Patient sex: F
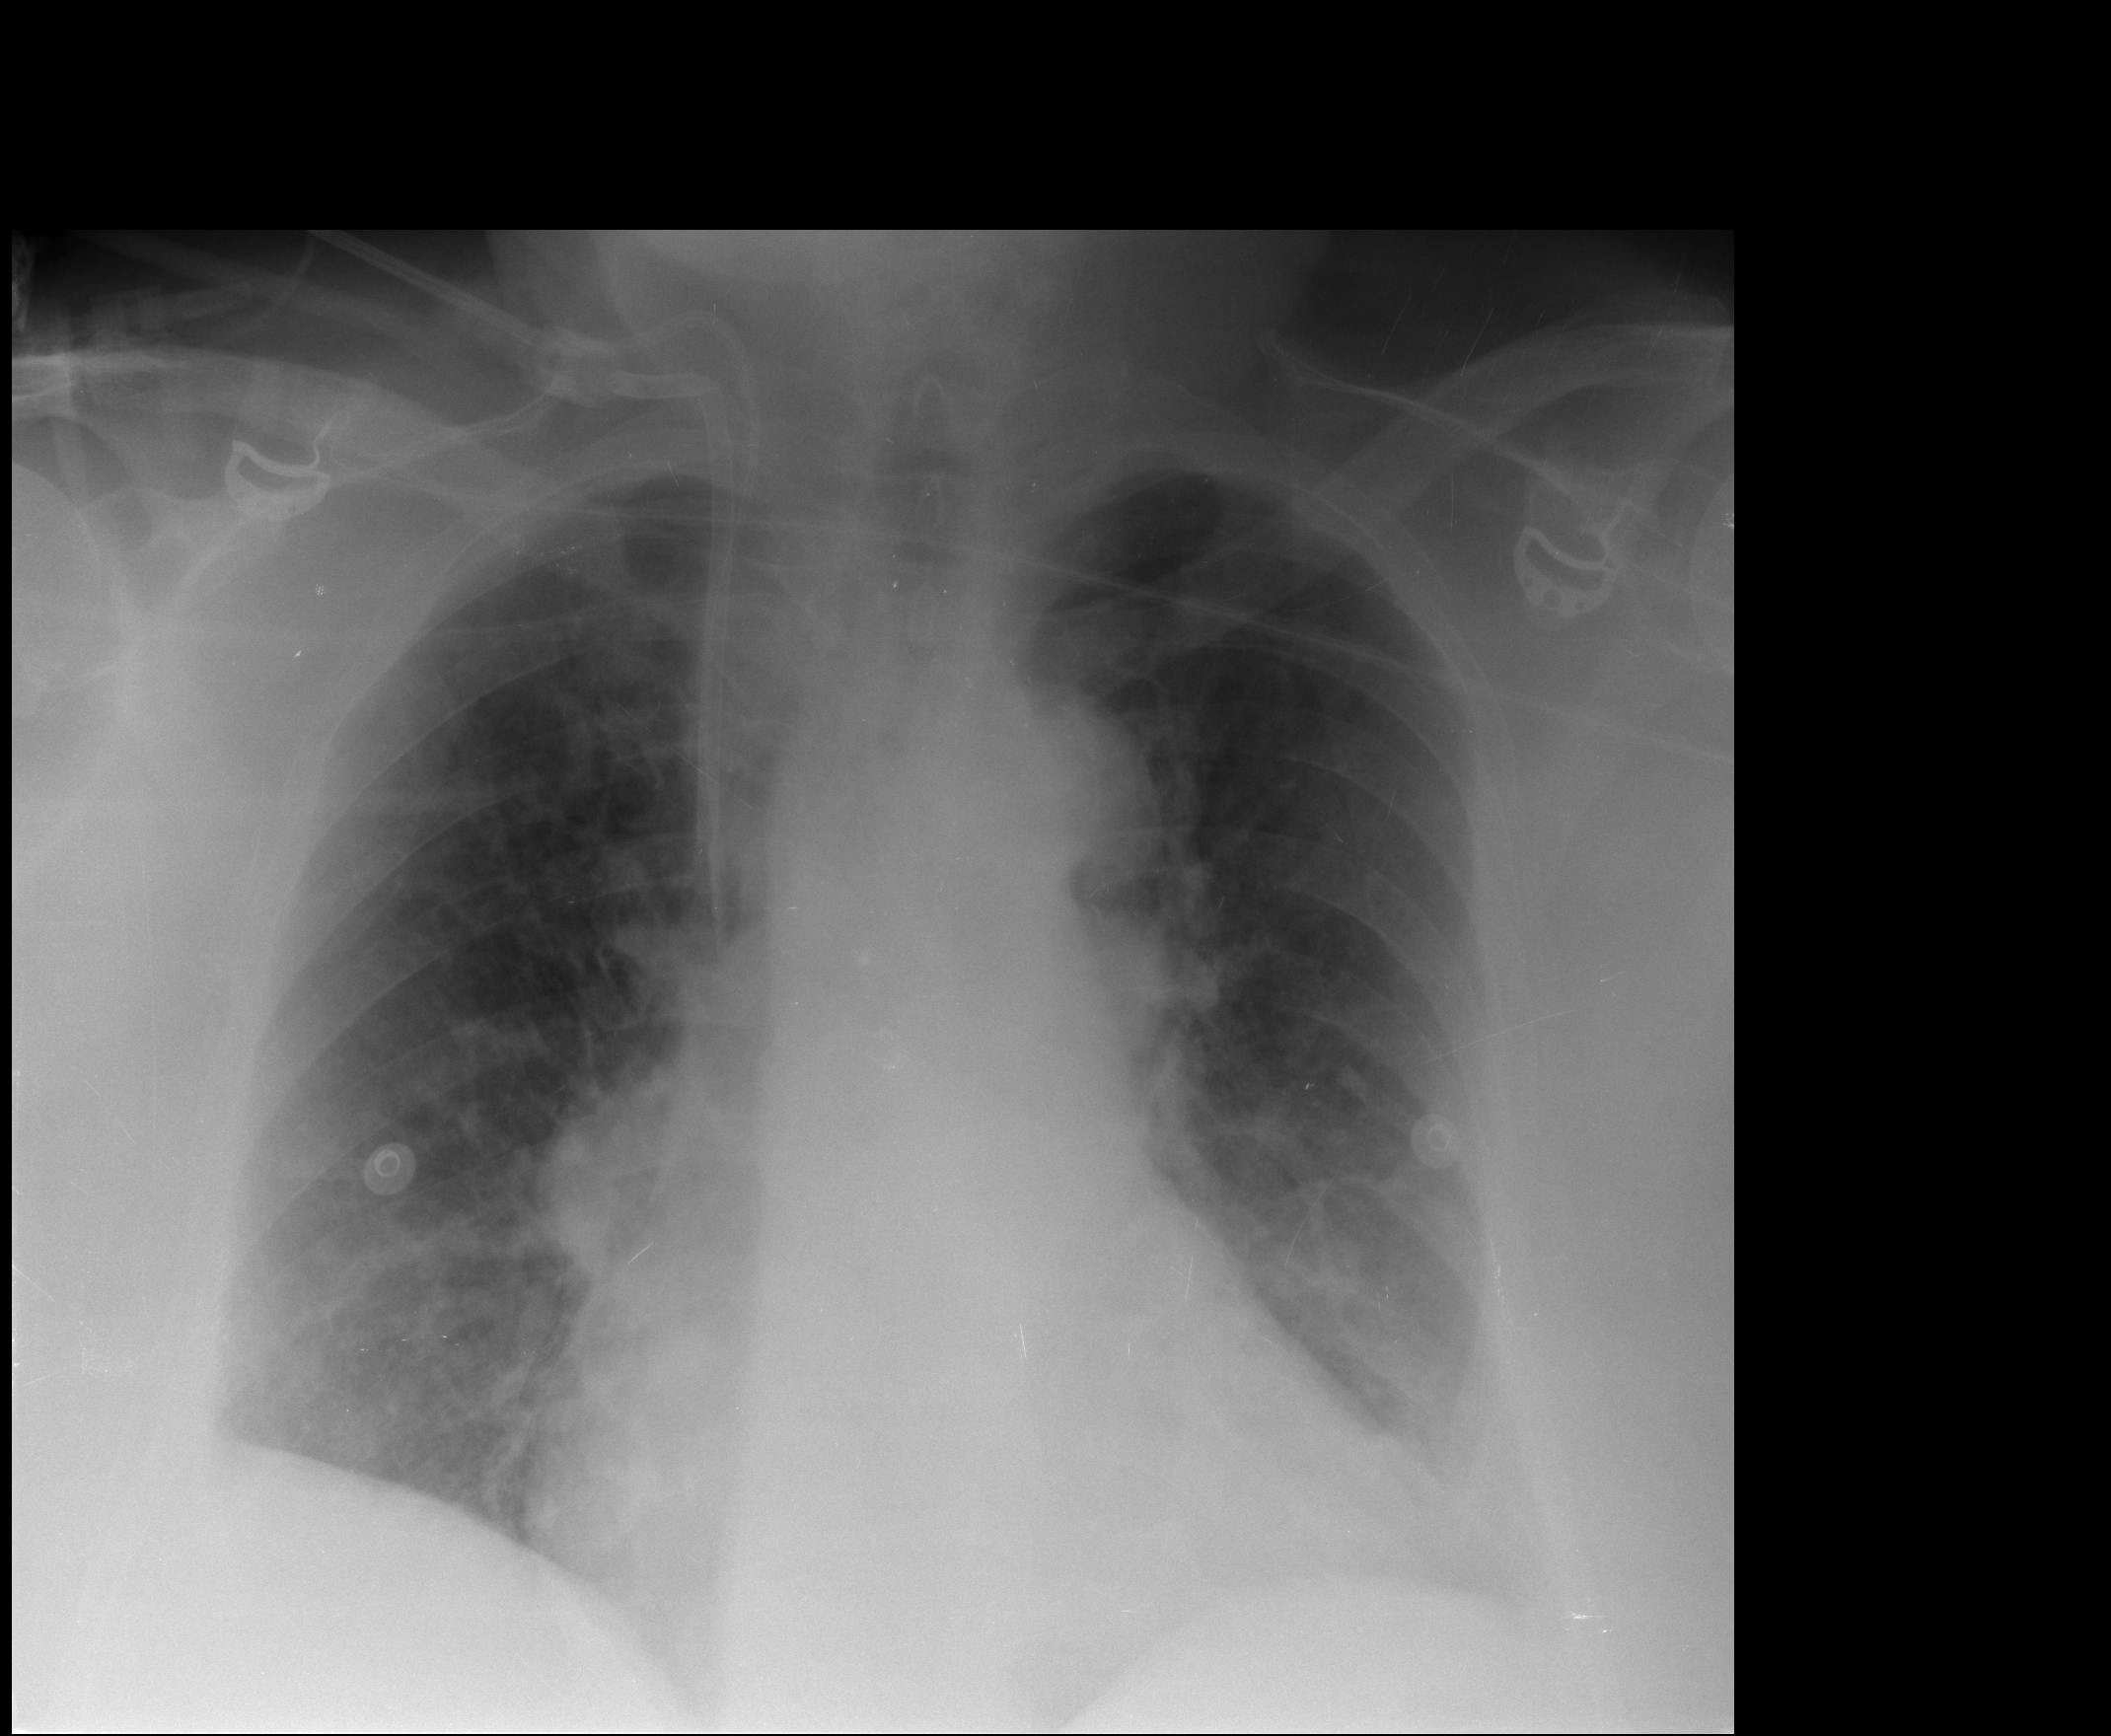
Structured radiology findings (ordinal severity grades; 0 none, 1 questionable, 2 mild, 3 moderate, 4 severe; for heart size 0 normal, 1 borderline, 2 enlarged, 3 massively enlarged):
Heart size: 2
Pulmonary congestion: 2
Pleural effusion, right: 1
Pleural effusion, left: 1
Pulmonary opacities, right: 1
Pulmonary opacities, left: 1
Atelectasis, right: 0
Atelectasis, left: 2